Question: I'm creating a Settings screen, a ScrollView with a TableLayout inside. I don't want my settings TableRows to appear squished, so I'm setting each with an 8dp margin. However, this means the content inside seems to bleed over (on the right side in particular).
It seems as if the width of the table row does not exclude its own margin's width, which is messing up the width of its contents when they try to fill_parent for their own width. How do I fix this?
An image example - see the checkboxes on the right side:

My layout XML:
'''
<LinearLayout xmlns:android="http://schemas.android.com/apk/res/android"
android:orientation="vertical" android:layout_width="fill_parent"
android:layout_height="fill_parent"
android:id="@+id/settings">
<ScrollView
android:layout_width="fill_parent"
android:layout_height="0dp"
android:layout_weight="1">
<TableLayout
android:layout_width="fill_parent"
android:layout_height="wrap_content"
android:stretchColumns="0">
<TableRow android:layout_margin="@dimen/row_padding">
<TextView
android:text="Settings"
android:gravity="center"
android:textAppearance="?android:attr/textAppearanceLarge"/>
</TableRow>
<TableRow android:layout_margin="0dp">
<LinearLayout
android:orientation="vertical"
android:layout_width="fill_parent"
android:layout_height="@dimen/row_height">
<TextView
android:layout_width="wrap_content"
android:layout_height="wrap_content"
android:textAppearance="?android:attr/textAppearanceLarge"
android:text="No margin"
android:id="@+id/textView" />
<TextView
android:layout_width="wrap_content"
android:layout_height="wrap_content"
android:textAppearance="?android:attr/textAppearanceSmall"
android:text="Explanation"
android:id="@+id/textView2" />
</LinearLayout>
<CheckBox
android:layout_width="wrap_content"
android:layout_height="wrap_content"
android:id="@+id/checkBox"
android:layout_gravity="center" />
</TableRow>
<TableRow android:layout_margin="@dimen/row_padding">
<TextView
android:layout_width="wrap_content"
android:layout_height="wrap_content"
android:textAppearance="?android:attr/textAppearanceLarge"
android:text="8dp margin"
android:id="@+id/textView3" />
<CheckBox
android:layout_width="wrap_content"
android:layout_height="wrap_content"
android:id="@+id/checkBox2"
android:layout_column="1"
android:checked="false" />
</TableRow>
</TableLayout>
</ScrollView>
</LinearLayout>
'''
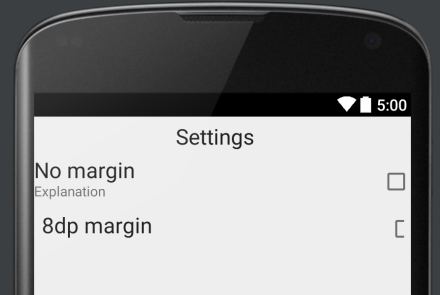
Answer: Instead of putting margin directly on the 'TableRow' tag you can add margin on the contents i.e table cells,
I have modified your code. Please have a look at.
'''
<LinearLayout xmlns:android="http://schemas.android.com/apk/res/android"
android:orientation="vertical" android:layout_width="fill_parent"
android:layout_height="fill_parent"
android:id="@+id/settings">
<ScrollView
android:layout_width="fill_parent"
android:layout_height="0dp"
android:layout_weight="1">
<TableLayout
android:layout_width="fill_parent"
android:layout_height="wrap_content"
android:stretchColumns="0">
<TableRow >
<TextView
android:text="Settings"
android:gravity="center"
android:textAppearance="?android:attr/textAppearanceLarge"/>
</TableRow>
<TableRow android:layout_margin="0dp">
<LinearLayout
android:orientation="vertical"
android:layout_width="fill_parent"
>
<TextView
android:layout_width="wrap_content"
android:layout_height="wrap_content"
android:textAppearance="?android:attr/textAppearanceLarge"
android:text="No margin"
android:id="@+id/textView" />
<TextView
android:layout_width="wrap_content"
android:layout_height="wrap_content"
android:textAppearance="?android:attr/textAppearanceSmall"
android:text="Explanation"
android:id="@+id/textView2" />
</LinearLayout>
<CheckBox
android:layout_width="wrap_content"
android:layout_height="wrap_content"
android:id="@+id/checkBox"
android:layout_gravity="center" />
</TableRow>
<TableRow>
<TextView
android:layout_width="wrap_content"
android:layout_height="wrap_content"
android:textAppearance="?android:attr/textAppearanceLarge"
android:text="8dp margin"
android:layout_margin="8dip"
android:id="@+id/textView3" />
<CheckBox
android:layout_width="wrap_content"
android:layout_height="wrap_content"
android:id="@+id/checkBox2"
android:layout_margin="8dip"
android:layout_column="1"
android:checked="false" />
</TableRow>
</TableLayout>
</ScrollView>
'''
Hope It will help you!